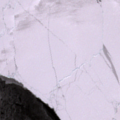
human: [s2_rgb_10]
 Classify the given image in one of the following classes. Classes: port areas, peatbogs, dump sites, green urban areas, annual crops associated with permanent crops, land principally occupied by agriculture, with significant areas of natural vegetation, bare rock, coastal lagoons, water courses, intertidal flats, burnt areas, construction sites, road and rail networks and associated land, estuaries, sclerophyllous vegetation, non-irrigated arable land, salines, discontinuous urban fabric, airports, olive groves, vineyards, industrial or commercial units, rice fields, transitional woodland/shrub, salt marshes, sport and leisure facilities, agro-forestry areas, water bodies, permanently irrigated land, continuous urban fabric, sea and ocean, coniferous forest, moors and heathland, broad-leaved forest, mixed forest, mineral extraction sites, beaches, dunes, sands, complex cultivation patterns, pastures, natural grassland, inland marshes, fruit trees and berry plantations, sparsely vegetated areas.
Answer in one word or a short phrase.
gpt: sea and ocean